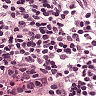
Metastatic tissue present: no